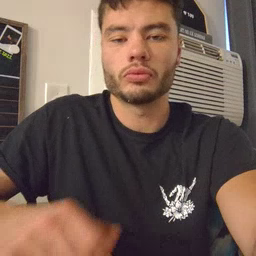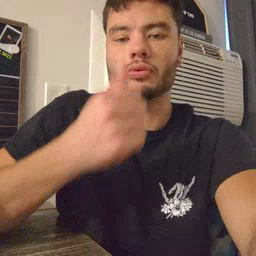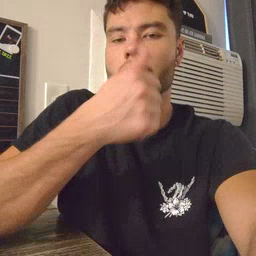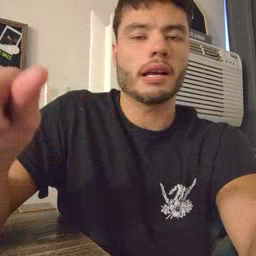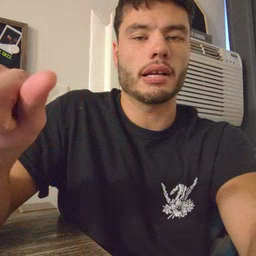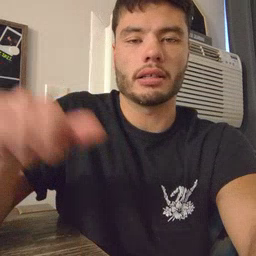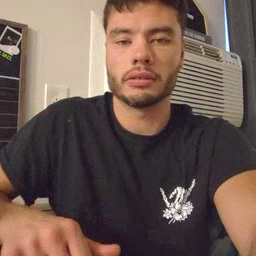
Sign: any